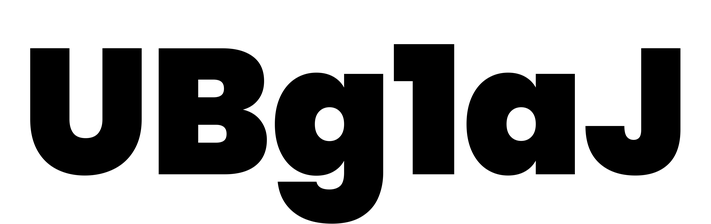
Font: Poppins-Black